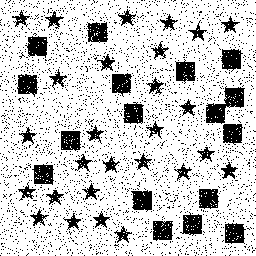
Squares: 17
Triangles: 0
Stars: 27
Total shapes: 44